Question: Sorry in advance because this is totally amateur hour on my part.
This is the database schema my group is assigned to create in SQL dev.

I'm having difficulties referring to FOREIGN KEYs
Etc.
I'm creating table Author and it's all good. I'm a little unsure if maybe aName should be an unique identifier or a primary key.
'''
CREATE TABLE AUTHOR
(
aName varchar (60),
book varchar (60) PRIMARY KEY
);
'''
However when I try to make the BOOK table I run into trouble because of my incompetence in SQL (I'm really trying tho).
'''
CREATE TABLE BOOK
(
ISBN INTEGER PRIMARY KEY,
year integer CHECK (yearBETWEEN 1900 AND 2016),
title varchar (60) FOREIGN KEY REFERENCES FORFATTER (BOK),
publisher utgiver varchar (90),
);
'''
When I try to execute the script I get an error "missing right parenthesis" on the line where I'm trying to reference the foreign key. My guessing is that is a syntax error, but I can't figure it out.
Something else I can't get my head around is the how i reference the primary key book from the table DISCIPLINES into the year column in the BOOK table.
Same goes for how arrow between Publisher in the BOOK table and the URL column in the PUBLISHER table. How can I refer them to one another when neither of them are primary keys?
It's possible that I'm reading the schema wrong or some parts which might have lead to some of my confusion. If you could help me or give some kind of direction in any way it would be much appreciated.
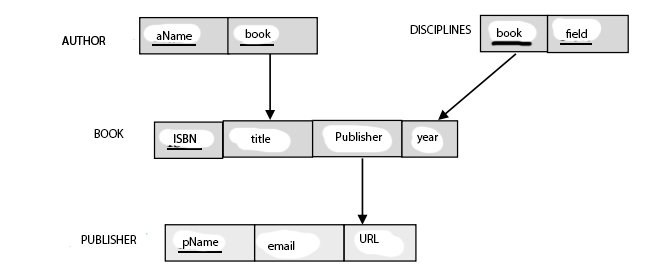
Answer: For an inline foreign key, you can't use the 'foreign key' keyword. You also have a dangling ',' at the end:
'''
CREATE TABLE BOOK
(
ISBN INTEGER PRIMARY KEY,
year integer CHECK (year BETWEEN 1900 AND 2016),
title varchar (60) REFERENCES FORFATTER (BOK),
publisher utgiver varchar (90) --<<< remove the comma here
);
'''
Alternatively:
'''
CREATE TABLE BOOK
(
ISBN INTEGER PRIMARY KEY,
year integer CHECK (year BETWEEN 1900 AND 2016),
title varchar (60),
publisher utgiver varchar (90), --<< for this syntax you need the comma
foreign key (title) REFERENCES FORFATTER (BOK)
);
'''